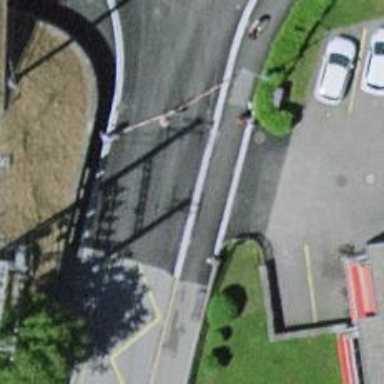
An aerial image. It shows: Bus stop with platform for public transport.